Aerial crown-view tile of a tropical tree (Barro Colorado Island, Panama), acquired 20250317:
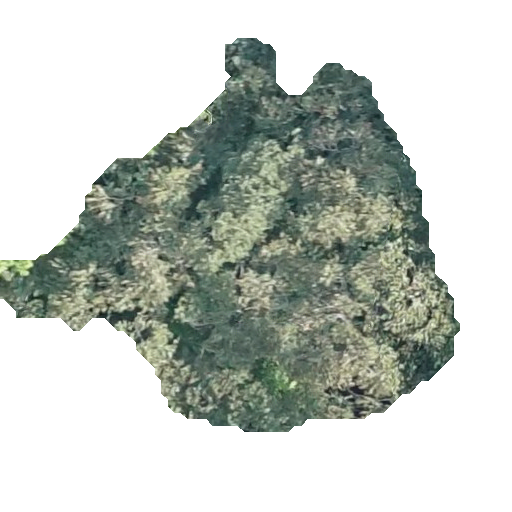
Species: Luehea seemannii
GBIF accepted scientific name: Luehea seemannii
Crown area: 159.484 m²